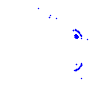
Particle: electron